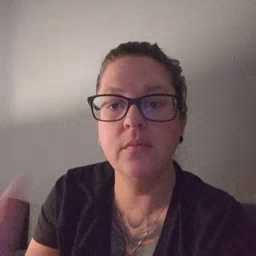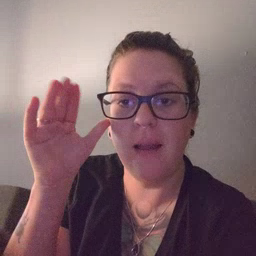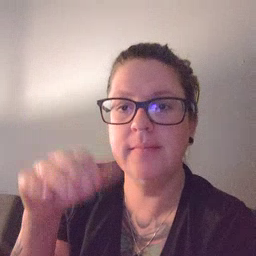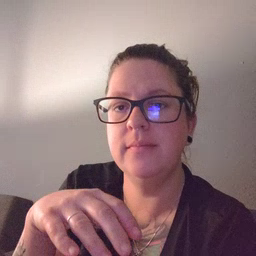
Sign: donkey